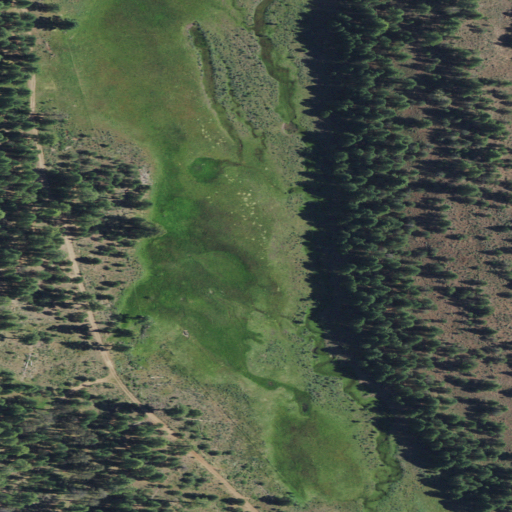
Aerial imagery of plain(s) in Oregon named Morris Meadows containing evergreen forest, woody wetlands, shrub, herbaceous wetlands, and grassland